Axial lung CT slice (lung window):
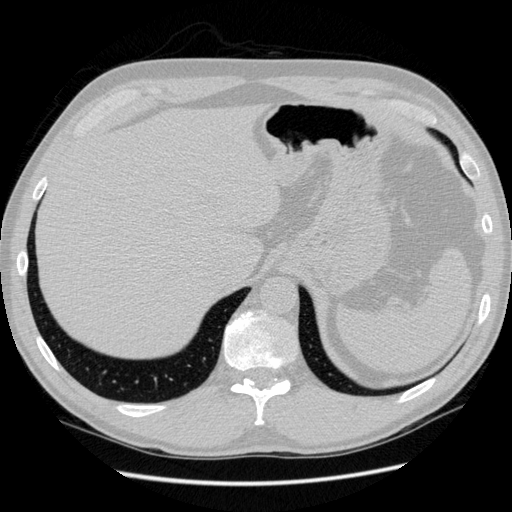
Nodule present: no